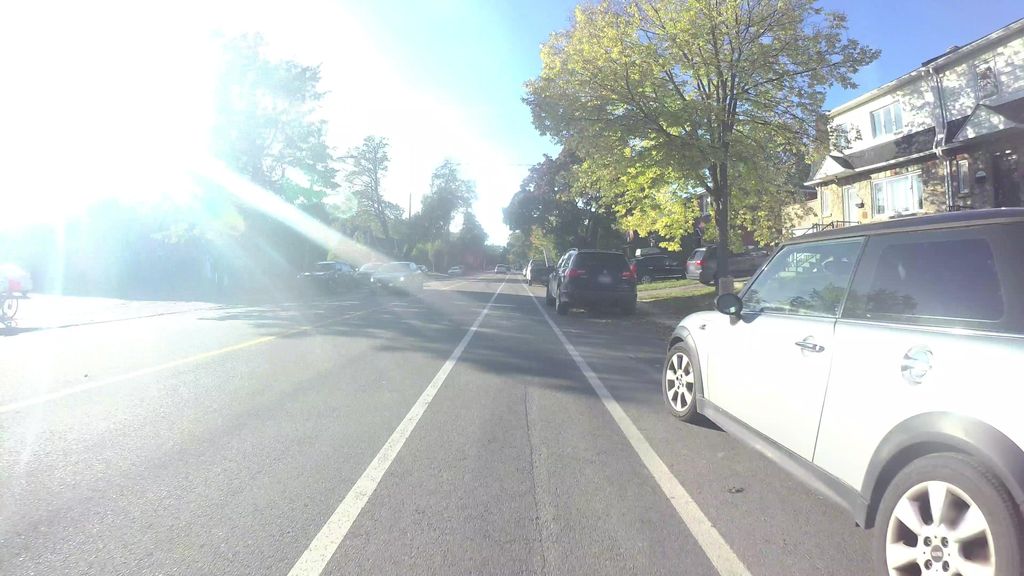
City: montreal